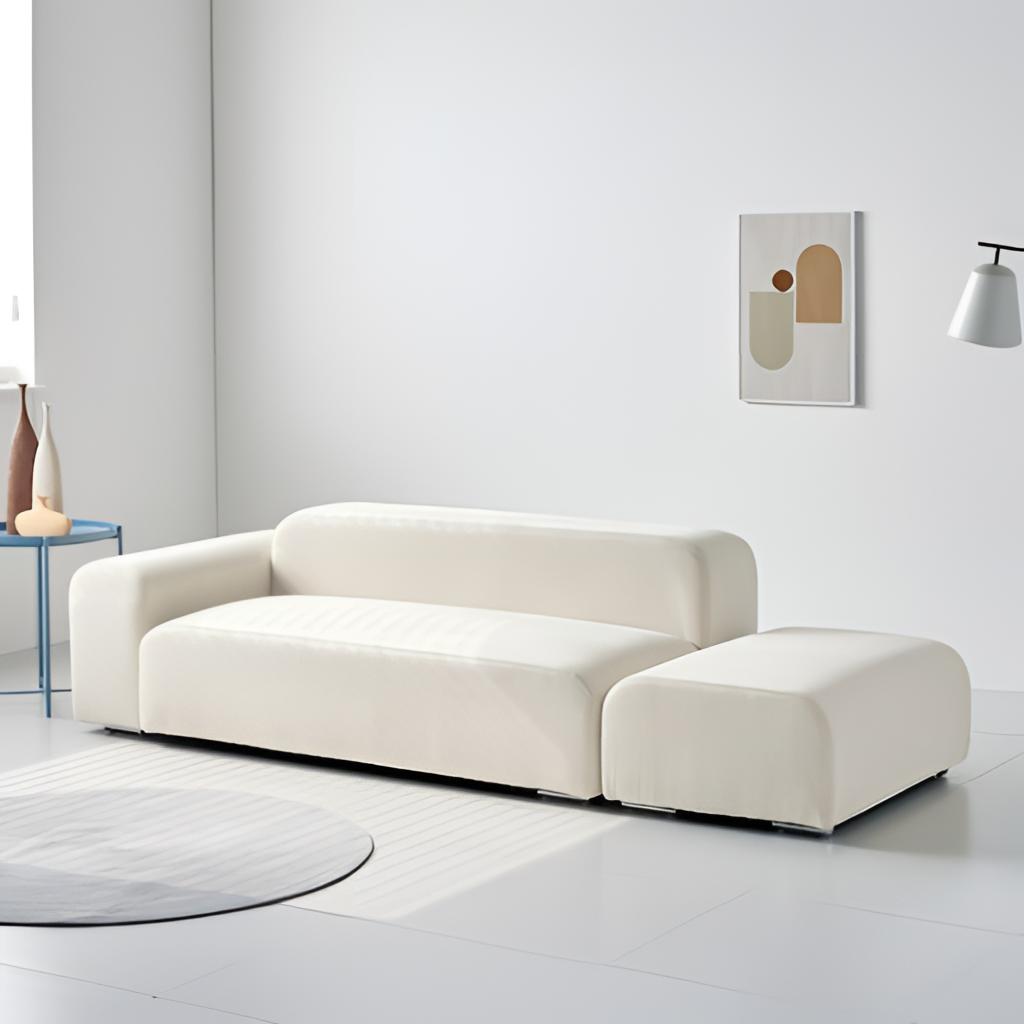
living room, fabric sectional sofa, white paint wallpaper, with solid pattern, tile flooring, with large square pattern, modern